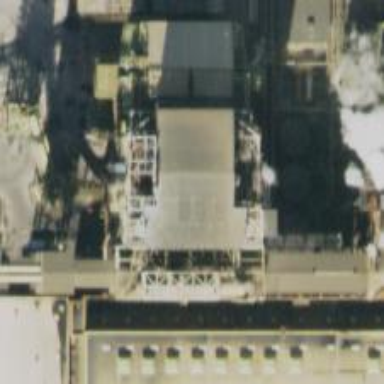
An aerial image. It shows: Steam turbine generator.